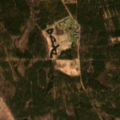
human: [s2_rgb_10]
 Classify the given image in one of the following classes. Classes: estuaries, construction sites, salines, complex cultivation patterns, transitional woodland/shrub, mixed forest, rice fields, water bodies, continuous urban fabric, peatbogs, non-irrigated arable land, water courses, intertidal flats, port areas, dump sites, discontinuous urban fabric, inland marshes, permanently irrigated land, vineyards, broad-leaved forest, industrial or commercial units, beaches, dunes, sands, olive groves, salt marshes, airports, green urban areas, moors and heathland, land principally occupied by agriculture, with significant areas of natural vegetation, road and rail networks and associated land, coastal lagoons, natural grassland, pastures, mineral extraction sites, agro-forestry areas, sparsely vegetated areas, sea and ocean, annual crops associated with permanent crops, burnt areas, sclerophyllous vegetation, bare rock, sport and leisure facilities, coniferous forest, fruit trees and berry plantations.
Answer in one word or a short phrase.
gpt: non-irrigated arable land, land principally occupied by agriculture, with significant areas of natural vegetation, coniferous forest, mixed forest